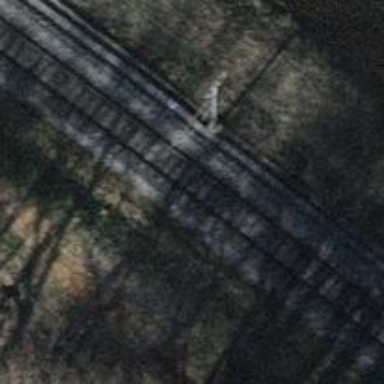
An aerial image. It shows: Single-track electrified railway with contact line.